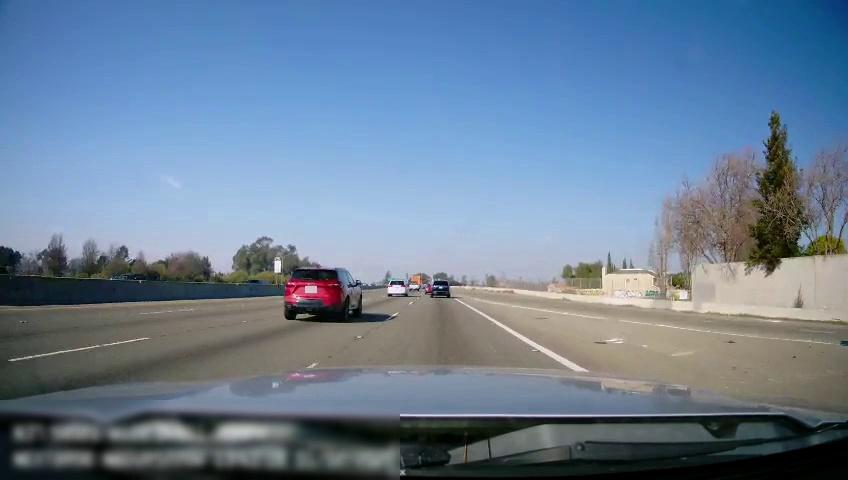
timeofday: Day
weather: Sunny
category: Drivable Space
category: Vehicles | SUV
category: Vehicles | SUV
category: Vehicles | Car
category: Vehicles | SUV
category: Vehicles | Truck
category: Lanes | Alternate Lane
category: Lanes | Current Lane
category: Lanes | Alternate Lane
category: Lanes | Alternate Lane
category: Lanes | Alternate Lane
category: Lanes | Alternate Lane
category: Traffic | Signs